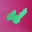
Label: 4